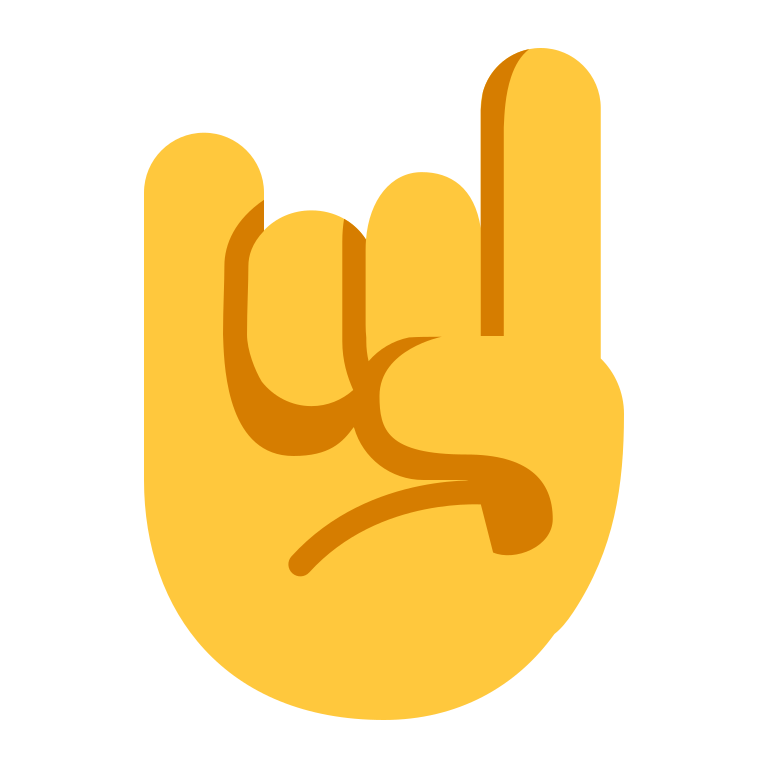
sign of the horns flat default